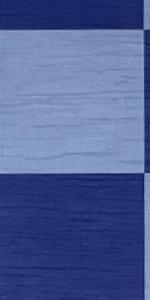
Label: Empty